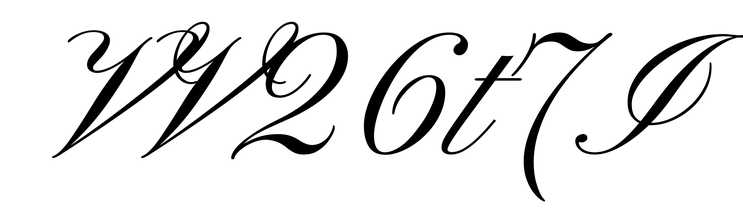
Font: PinyonScript-Regular